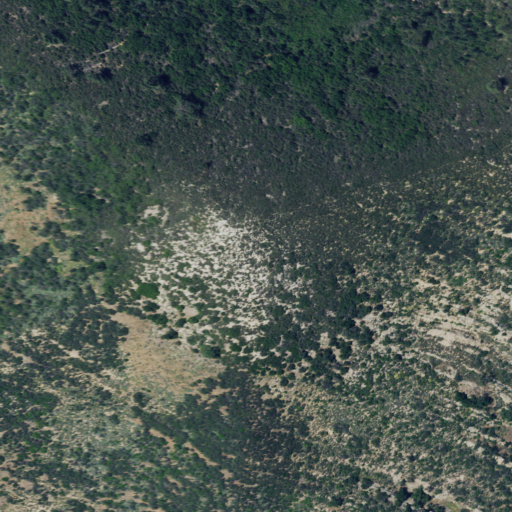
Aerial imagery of mountain in California named Lookout Mountain containing shrub, evergreen forest, and mixed forest